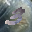
Label: 3